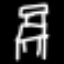
Label: chair